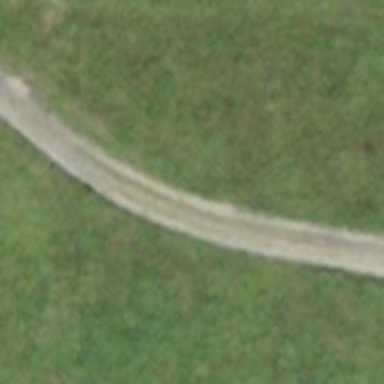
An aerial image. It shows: Excellent visible ground path.